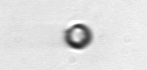
Label: nanoplankton_mix